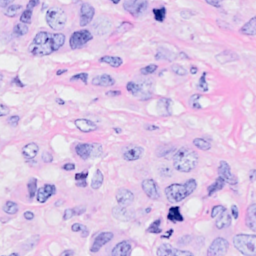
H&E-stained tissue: Breast